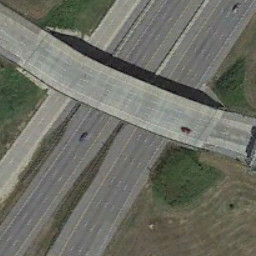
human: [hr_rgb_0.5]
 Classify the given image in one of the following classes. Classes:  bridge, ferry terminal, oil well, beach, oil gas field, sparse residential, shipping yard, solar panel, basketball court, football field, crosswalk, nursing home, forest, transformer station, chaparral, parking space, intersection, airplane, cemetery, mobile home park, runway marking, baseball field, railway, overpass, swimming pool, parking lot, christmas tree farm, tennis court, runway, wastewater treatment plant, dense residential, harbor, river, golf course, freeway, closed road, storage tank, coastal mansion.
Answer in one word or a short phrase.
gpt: overpass